Brain MRI, t2w sequence, axial 2D slice.
Patient: age 34, sex M, weight 95 kg, height 1.95 m
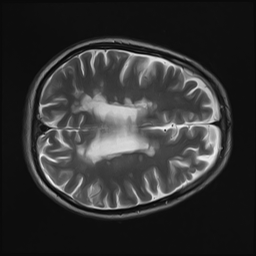